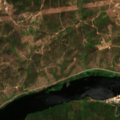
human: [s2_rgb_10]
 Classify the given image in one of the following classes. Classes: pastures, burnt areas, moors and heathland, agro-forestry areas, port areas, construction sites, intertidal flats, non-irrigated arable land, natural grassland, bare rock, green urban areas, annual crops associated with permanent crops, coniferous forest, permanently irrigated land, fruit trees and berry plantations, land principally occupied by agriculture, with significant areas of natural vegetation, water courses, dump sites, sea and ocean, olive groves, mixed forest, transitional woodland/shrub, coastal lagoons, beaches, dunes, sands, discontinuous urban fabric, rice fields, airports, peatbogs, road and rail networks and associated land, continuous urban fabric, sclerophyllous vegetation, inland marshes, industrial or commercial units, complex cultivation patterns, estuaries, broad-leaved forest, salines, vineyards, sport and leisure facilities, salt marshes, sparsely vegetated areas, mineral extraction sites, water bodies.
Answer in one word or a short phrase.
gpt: olive groves, complex cultivation patterns, land principally occupied by agriculture, with significant areas of natural vegetation, broad-leaved forest, sclerophyllous vegetation, water courses